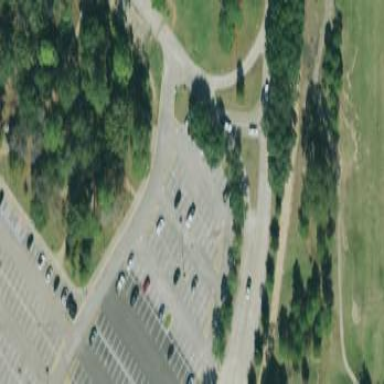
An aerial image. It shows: Parking area with surface.